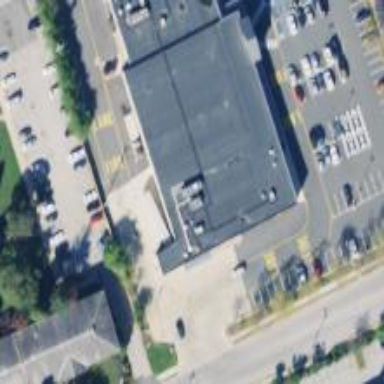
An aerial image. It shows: Supermarket located in building.